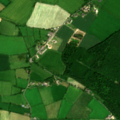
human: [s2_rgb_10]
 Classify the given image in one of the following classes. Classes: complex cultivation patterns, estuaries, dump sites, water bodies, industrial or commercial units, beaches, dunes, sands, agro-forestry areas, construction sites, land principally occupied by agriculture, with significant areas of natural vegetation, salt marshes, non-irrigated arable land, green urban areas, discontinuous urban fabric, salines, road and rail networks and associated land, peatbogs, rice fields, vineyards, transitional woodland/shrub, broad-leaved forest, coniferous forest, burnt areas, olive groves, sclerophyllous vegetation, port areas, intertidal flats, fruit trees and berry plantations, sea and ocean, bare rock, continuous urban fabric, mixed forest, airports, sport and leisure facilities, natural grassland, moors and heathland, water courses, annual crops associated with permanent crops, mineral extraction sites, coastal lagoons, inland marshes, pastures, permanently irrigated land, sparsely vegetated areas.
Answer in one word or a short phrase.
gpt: non-irrigated arable land, pastures, coniferous forest